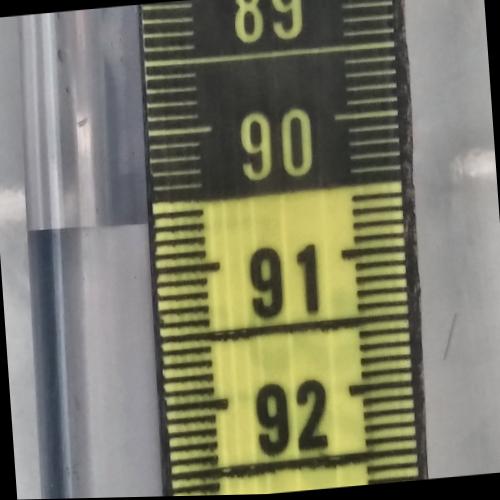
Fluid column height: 90.6 cm